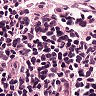
Metastatic tissue present: no